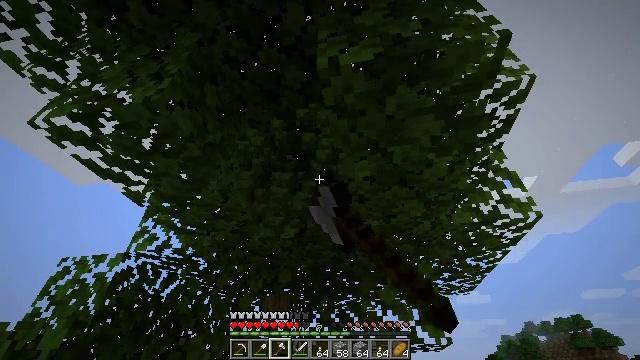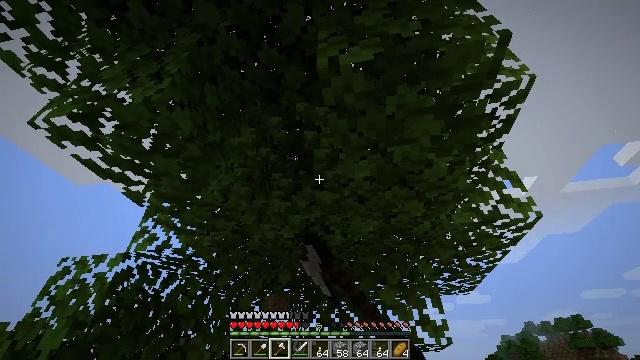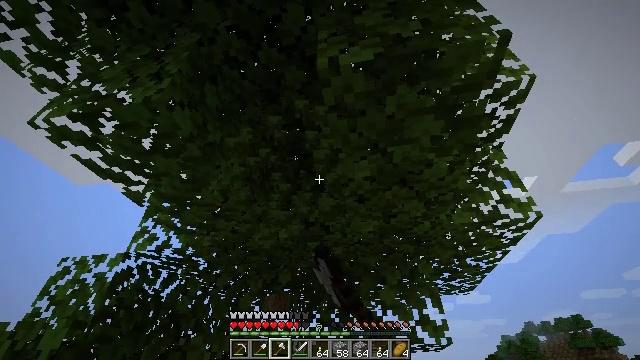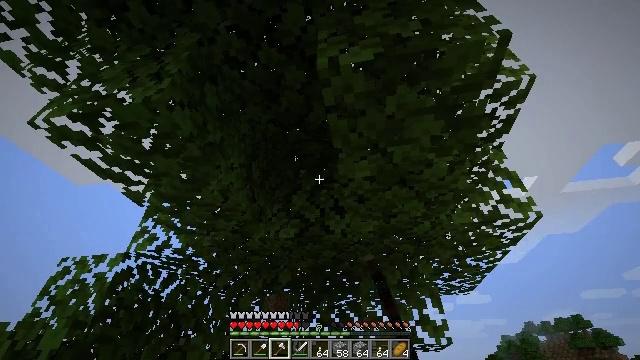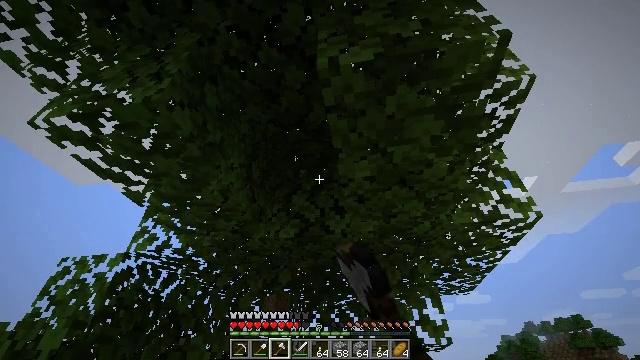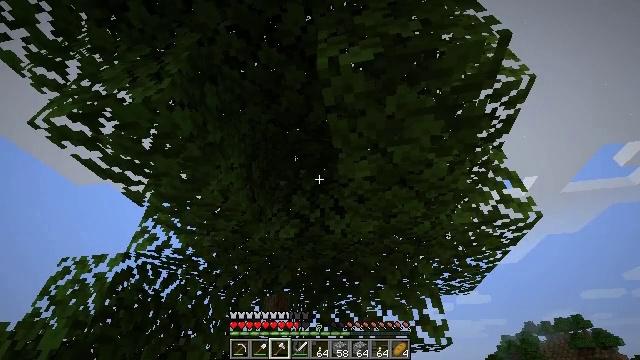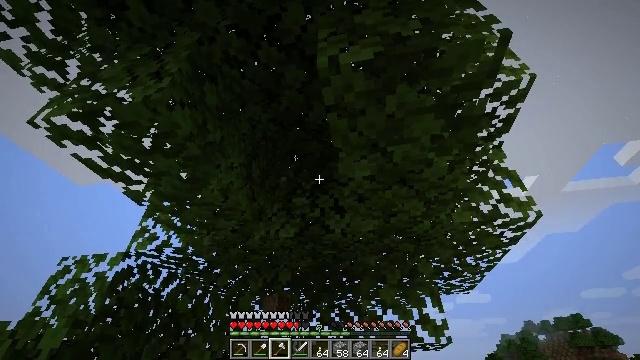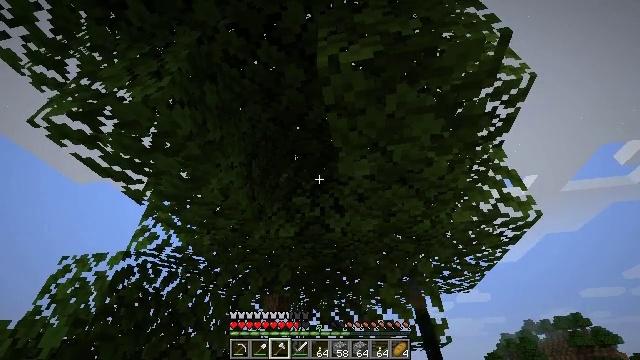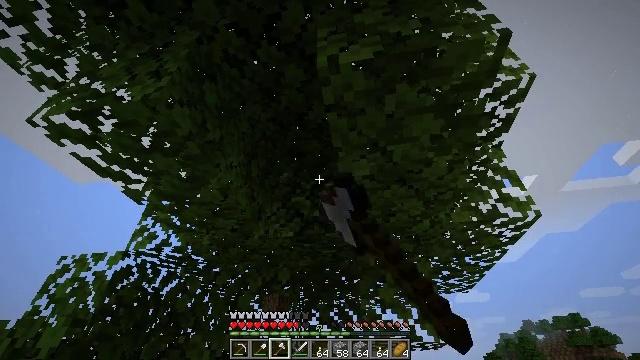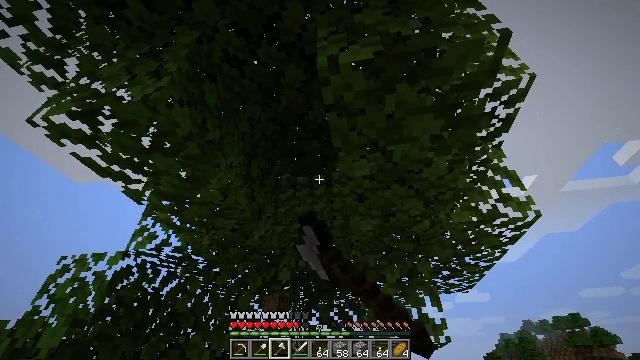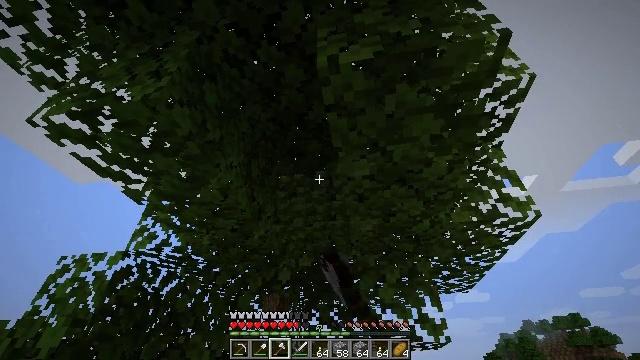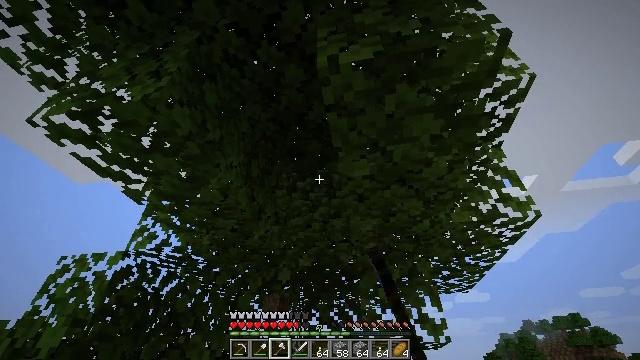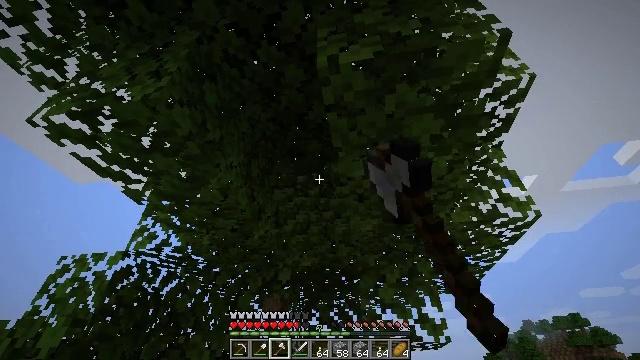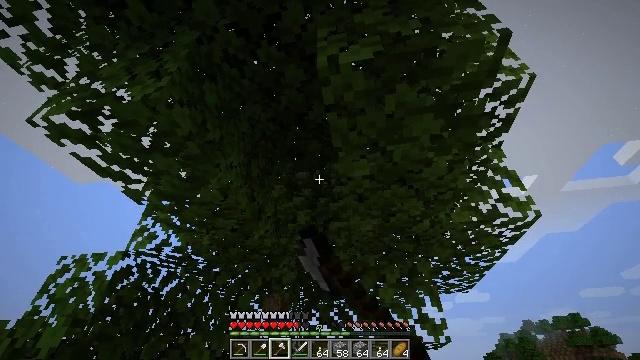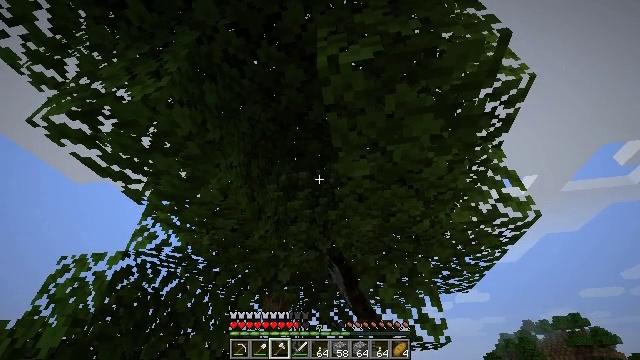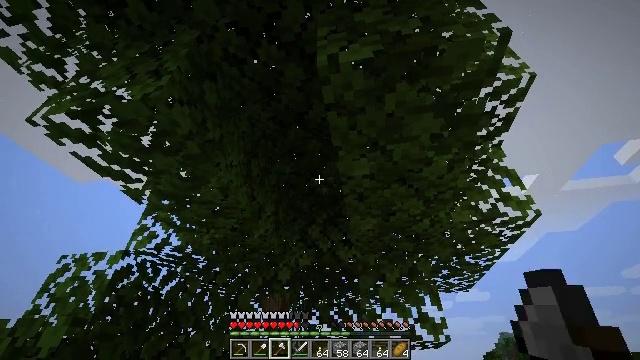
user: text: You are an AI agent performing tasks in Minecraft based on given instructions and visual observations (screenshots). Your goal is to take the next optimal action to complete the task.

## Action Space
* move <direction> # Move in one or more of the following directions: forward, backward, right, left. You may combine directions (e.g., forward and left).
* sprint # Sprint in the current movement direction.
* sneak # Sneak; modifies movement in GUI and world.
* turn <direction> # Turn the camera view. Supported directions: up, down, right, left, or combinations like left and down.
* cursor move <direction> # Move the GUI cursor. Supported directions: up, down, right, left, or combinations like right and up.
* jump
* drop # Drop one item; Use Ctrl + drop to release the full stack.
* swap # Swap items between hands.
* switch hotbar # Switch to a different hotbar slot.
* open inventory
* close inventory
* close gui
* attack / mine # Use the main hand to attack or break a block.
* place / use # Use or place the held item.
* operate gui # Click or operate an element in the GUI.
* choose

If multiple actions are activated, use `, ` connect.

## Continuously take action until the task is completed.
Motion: motion action
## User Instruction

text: Collect some oak leaves.
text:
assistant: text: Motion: attack / mine
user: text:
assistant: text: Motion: attack / mine
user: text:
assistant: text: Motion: attack / mine
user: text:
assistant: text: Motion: attack / mine
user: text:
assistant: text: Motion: attack / mine
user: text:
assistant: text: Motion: attack / mine
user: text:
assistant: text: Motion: attack / mine
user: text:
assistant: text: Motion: attack / mine
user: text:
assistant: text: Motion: attack / mine
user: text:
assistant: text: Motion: attack / mine
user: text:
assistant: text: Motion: attack / mine
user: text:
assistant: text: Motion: attack / mine
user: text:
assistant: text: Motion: attack / mine
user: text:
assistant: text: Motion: attack / mine
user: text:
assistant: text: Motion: attack / mine
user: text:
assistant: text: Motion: attack / mine
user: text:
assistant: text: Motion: turn right, attack / mine
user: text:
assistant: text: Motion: turn right, attack / mine
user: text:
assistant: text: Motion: turn right, attack / mine
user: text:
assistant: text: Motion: turn right, attack / mine
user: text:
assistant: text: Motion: attack / mine
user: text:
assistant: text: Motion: attack / mine
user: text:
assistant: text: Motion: attack / mine
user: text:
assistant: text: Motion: attack / mine
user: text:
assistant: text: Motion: attack / mine
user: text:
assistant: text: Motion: attack / mine
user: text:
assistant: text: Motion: attack / mine
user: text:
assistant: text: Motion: attack / mine
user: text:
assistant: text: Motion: attack / mine
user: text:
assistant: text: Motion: attack / mine